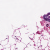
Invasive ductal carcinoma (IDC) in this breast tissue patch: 0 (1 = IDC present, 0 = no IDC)